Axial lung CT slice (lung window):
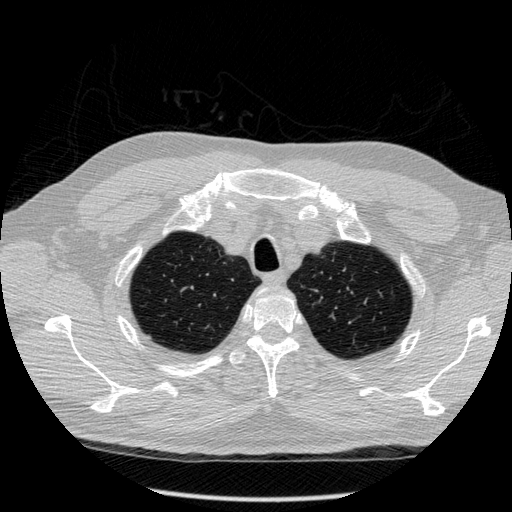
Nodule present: no